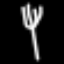
Label: fork